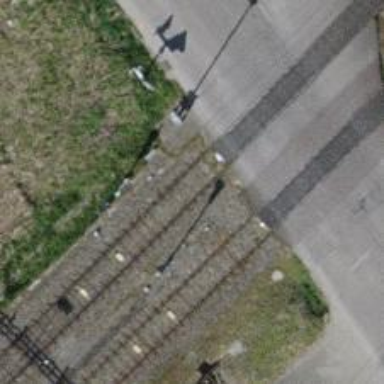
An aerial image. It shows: Single-track electrified railway siding with contact line for service.